Question: I've been trying to figure out the best way to go about implementing an idea I've had for a while.
Currently, I have an icecast mp3 stream of a radio scanner, with "now playing" metadata that is updated in realtime depending on what channel the scanner has landed on. When using a dedicated media player such as VLC, the metadata is perfectly lined up with the received audio and it functions exactly as I want it to - essentially a remote radio scanner. I would like to implement something similar via a webpage, and on the surface this seems like a simple task.
If all I wanted to do was stream audio, using simple '<audio>' tags would suffice. However, HTML5 audio players have no concept of the embedded in-stream metadata that icecast encodes along with the mp3 audio data. While I could query the current "now playing" metadata from the icecast server status json, due to client & serverside buffering there could be upwards of 20 seconds of delay between audio and metadata when done in this fashion. When the scanner is changing its "now playing" metadata upwards of every second in some cases, this is completely unsuitable for my application.
There is a very interesting Node.JS solution that was developed with this exact goal in mind - realtime metadata in a radio scanner application: <URL>
However, I'm looking for a solution that can run totally clientside without needing a Node.JS installation and it seems like that should be relatively trivial.
After searching most of the day today, it seems that there are several similar questions asked on this site and elsewhere, without any cohesive, well-laid out answers or recommendations. From what I've been able to gather so far, I believe my solution is to use a Javascript streaming function (such as 'fetch') to pull the raw mp3 & metadata from the icecast server, playing the audio via Web Audio API and handling the metadata blocks as they arrive. Something like the diagram below:

I'm wondering if anyone has any good reading and/or examples for playing mp3 streams via the Web Audio API. I'm still a relative novice at most things JS, but I get the basic idea of the API and how it handles audio data. What I'm struggling with is the proper way to implement a) the live processing of data from the mp3 stream, and b) detecting metadata chunks embedded in the stream and handling those accordingly.
Apologies if this is a long-winded question, but I wanted to give enough backstory to explain why I want to go about things the specific way I do.
Thanks in advance for the suggestions and help!
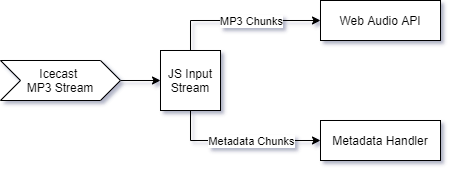
Answer: I'm glad you found my library <URL>. The streams in the demo are unaltered and are just normal Icecast streams on the server side.
What you have in your diagram is essentially correct. ICY metadata is interlaced within the actual MP3 "stream" data. The metadata interval or frequency that ICY metadata updates happen can be configured in the Icecast server configuration XML. Also, it may depend on your how frequent / accurate your source is for sending metadata updates to Icecast. The software used in the police scanner on my demo page updates almost exactly in time with the audio.
Usually, the default metadata interval is 16,000 bytes meaning that for every 16,000 stream (mp3) bytes, a metadata update will sent from Icecast. The metadata update always contains a length byte. If the length byte is greater than 0, the length of the metadata update is the metadata length byte * 16.
ICY Metadata is a string of key='value' pairs delimited by a semicolon. Any unused length in the metadata update is null padded.
i.e. '"StreamTitle='The Stream Title';StreamUrl='https://example.com';"'
'''
read [metadataInterval bytes] -> Stream data
read [1 byte] -> Metadata Length
if [Metadata Length > 0]
read [Metadata Length * 16 bytes] -> Metadata
'''
| byte length | response data | action |
| ----------- | ------------- | ------ |
| ICY Metadata Interval | stream data | send to your audio decoder |
| 1 | metadata length byte | use to determine length of metadata string (do not send to audio decoder) |
| Metadata Length * 16 | metadata string | decode and update your "Now Playing" (do not send to audio decoder) |
The initial 'GET' request to your Icecast server will need to include the 'Icy-MetaData: 1' header, which tells Icecast to supply the interlaced metadata. The response header will contain the ICY metadata interval 'Icy-MetaInt', which should be captured (if possible) and used to determine the metadata interval.
In the demo, I'm using the client-side fetch API to make that GET request, and the response data is supplied into an instance of <URL> which splits out the stream and metadata, and makes each available via callbacks. I'm using the Media Source API to play the stream data, and to get the timing data to properly synchronize the metadata updates.
This is the bare-minimum CORS configuration needed for reading ICY Metadata:
'''
Access-Control-Allow-Origin: '*' // this can be scoped further down to your domain also
Access-Control-Allow-Methods: 'GET, OPTIONS'
Access-Control-Allow-Headers: 'Content-Type, Icy-Metadata'
'''
<URL> can detect the ICY metadata interval if needed, but it's better to allow clients to read it from the header with this additional CORS configuration:
'''
Access-Control-Expose-Headers: 'Icy-MetaInt'
'''
Also, I'm planning on releasing a new feature (after I finish with Ogg metadata) that encapsulates the 'fetch' api logic so that all a user needs to do is supply an Icecast endpoint, and get audio / metadata back.